Field crop: tomato
Growth stage: 2
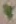
Species: solanum